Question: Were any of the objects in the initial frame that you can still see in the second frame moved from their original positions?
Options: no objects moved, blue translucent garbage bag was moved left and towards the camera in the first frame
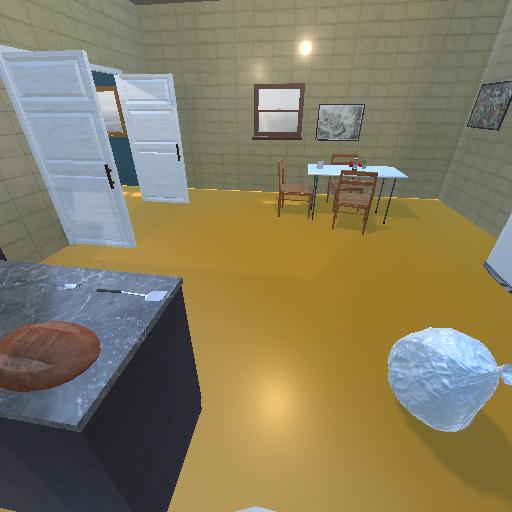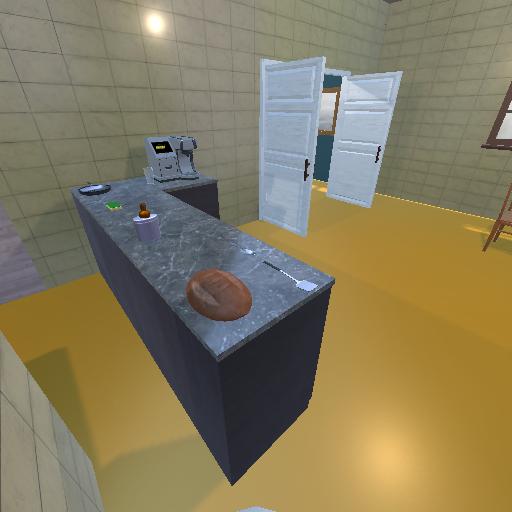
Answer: no objects moved